Field crop: tomato
Growth stage: 1
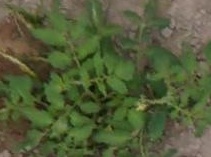
Species: tomato